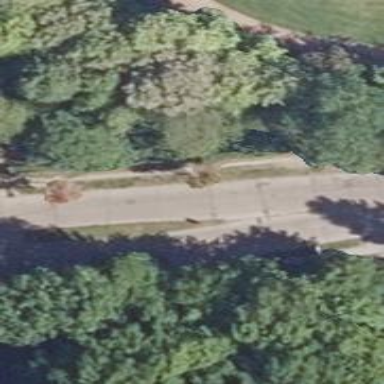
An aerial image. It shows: Residential road with concrete plates surface. There is parking lane on the right side.